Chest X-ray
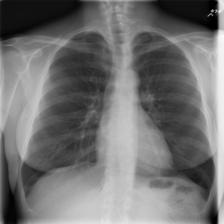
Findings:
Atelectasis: negative
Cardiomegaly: negative
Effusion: negative
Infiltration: negative
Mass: negative
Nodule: negative
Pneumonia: negative
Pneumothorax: negative
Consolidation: negative
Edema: negative
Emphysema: positive
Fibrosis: negative
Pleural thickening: negative
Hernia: negative